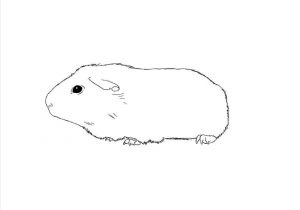
Label: guinea pig, Cavia cobaya